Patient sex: M
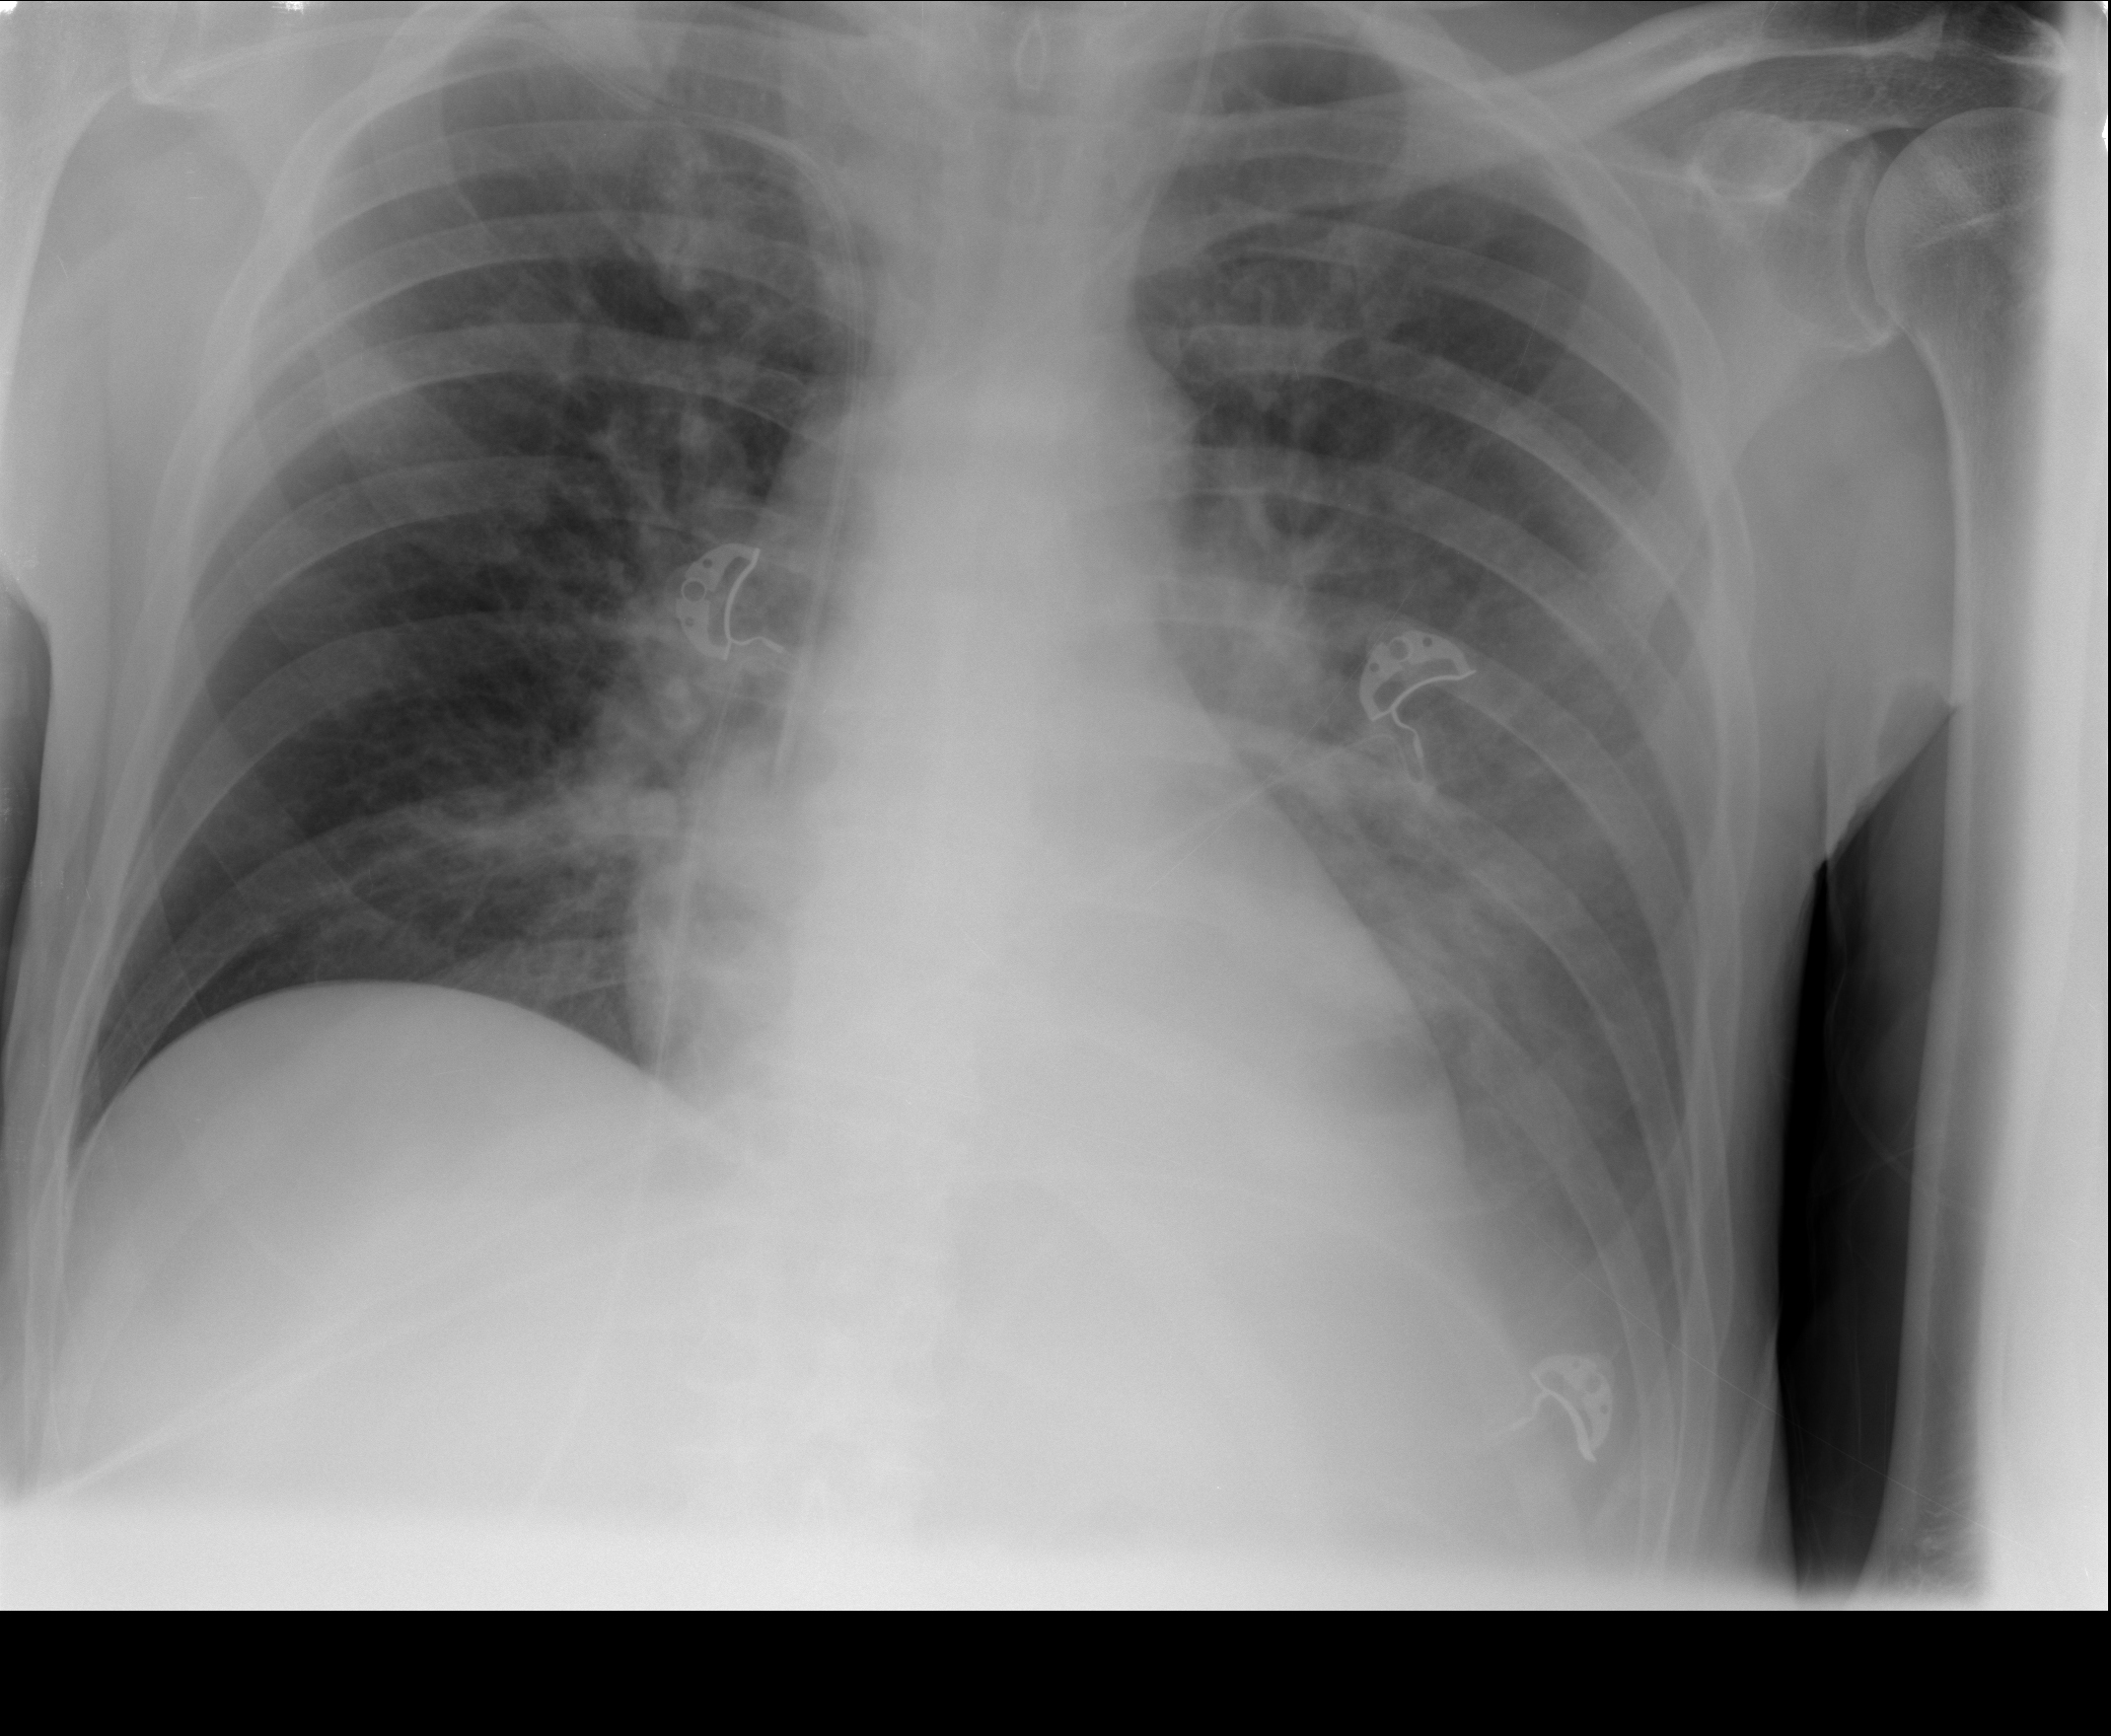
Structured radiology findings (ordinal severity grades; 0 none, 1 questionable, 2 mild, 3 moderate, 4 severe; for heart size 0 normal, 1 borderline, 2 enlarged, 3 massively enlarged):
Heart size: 0
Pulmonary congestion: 2
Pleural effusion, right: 0
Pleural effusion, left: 2
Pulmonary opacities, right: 1
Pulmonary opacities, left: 1
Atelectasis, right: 0
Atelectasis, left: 2